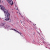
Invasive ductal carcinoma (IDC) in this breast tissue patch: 0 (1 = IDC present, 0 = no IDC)